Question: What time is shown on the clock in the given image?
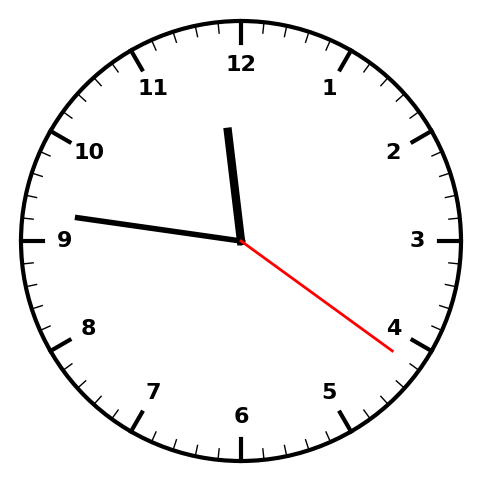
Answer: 11:46:21